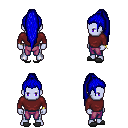
a pixel art fantasy rpg character, male body template, dark elf, purple skin, maroon long-sleeve shirt, magenta pants, blue extra-long topknot hairstyle, bracelets, gray slippers, four views (front, back, left, right), 2x2 character sprite sheet, small pixel art, hard edges, no anti-aliasing